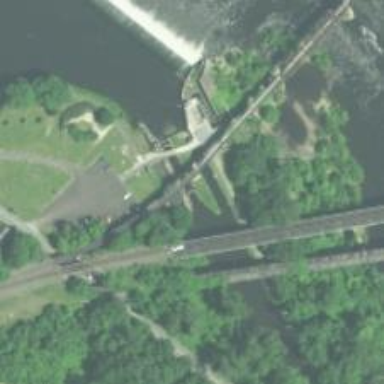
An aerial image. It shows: Lock gate on waterway.